Question: I have two columns data contain "#N/A" and "Data", but I have not any idea to filter/combine to one column.
So see below pic,
How to combine(or filter) multiple columns to D column?
Can give me a hint to solve?

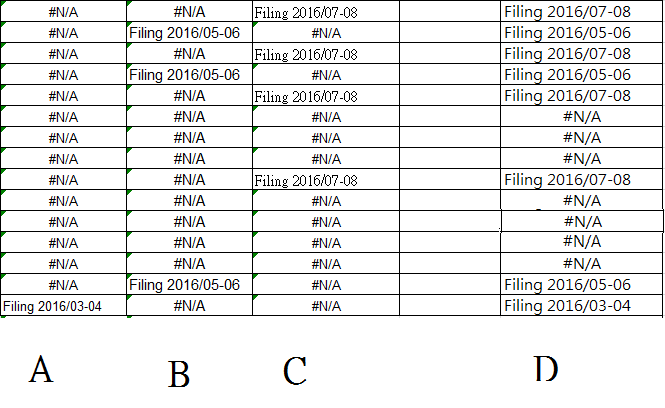
Answer: Assuming that there is only one "wanted" value in a row and assuming that a row can contain all unwanted #N/A values, you can use this array formula, which must be confirmed with Ctrl-Shift-Enter, starting in row 1, then copied down
'''
=LOOKUP(2,1/NOT(ISNA(A1:C1)),A1:C1)
'''
<URL>